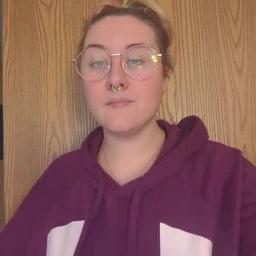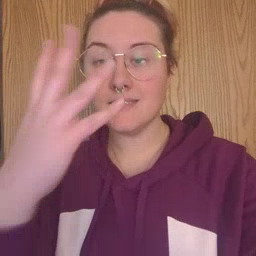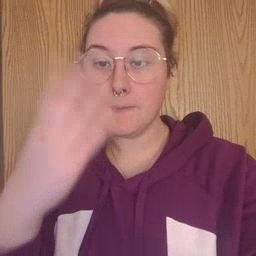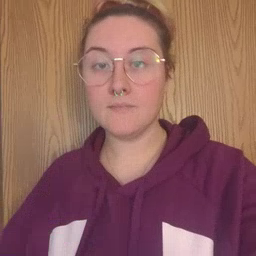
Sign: sleepy